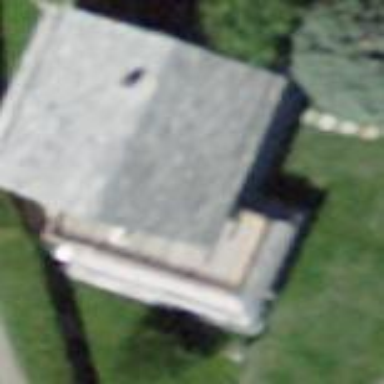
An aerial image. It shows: Chalet building.